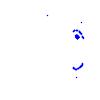
Particle: pion